Question: When converting an Objective-C program to a Objective-C ARC, I get the error:
'''
"cast of Objective-C pointer type 'NSString *' to C pointer type 'CFStringRef' (aka 'const struct __CFString *') requires a bridged cast "
'''
The code is as follows:
'''
- (NSString *)_encodeString:(NSString *)string
{
NSString *result = (NSString *)CFURLCreateStringByAddingPercentEscapes(NULL,
(CFStringRef)string, // this is line in error
NULL,
(CFStringRef)@";/?:@&=$+{}<>,",
kCFStringEncodingUTF8);
return [result autorelease];
}
'''
What is a bridged cast?

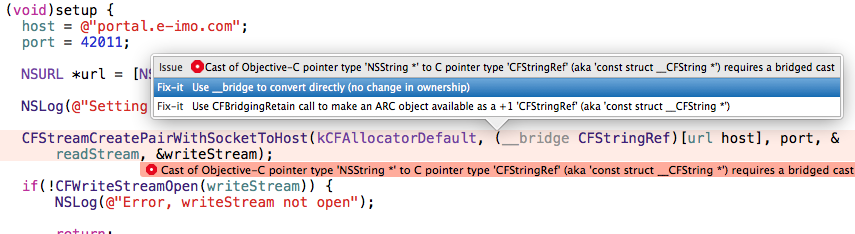
Answer: Have a look at the <URL> on the LLVM website. You'll have to use '__bridge' or one of the other keywords.
This is because Core Foundation objects (CF*Refs) are not controlled by ARC, only Obj-C objects are. So when you convert between them, you have to tell ARC about the object's ownership so it can properly clean them up. The simplest case is a '__bridge' cast, for which ARC will not do any extra work (it assumes you handle the object's memory yourself).